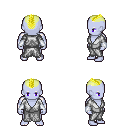
a pixel art fantasy rpg character, male body template, dark elf, purple skin, white robe, red pants, gold short mohawk hairstyle, white cloth bracers, four views (front, back, left, right), 2x2 character sprite sheet, small pixel art, hard edges, no anti-aliasing